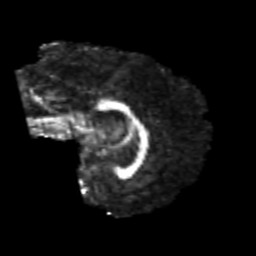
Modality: FA
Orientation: sagittal
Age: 21
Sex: male
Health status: healthy
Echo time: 0.074 s